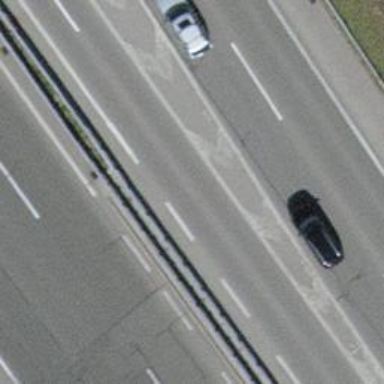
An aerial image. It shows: Asphalt motorway.